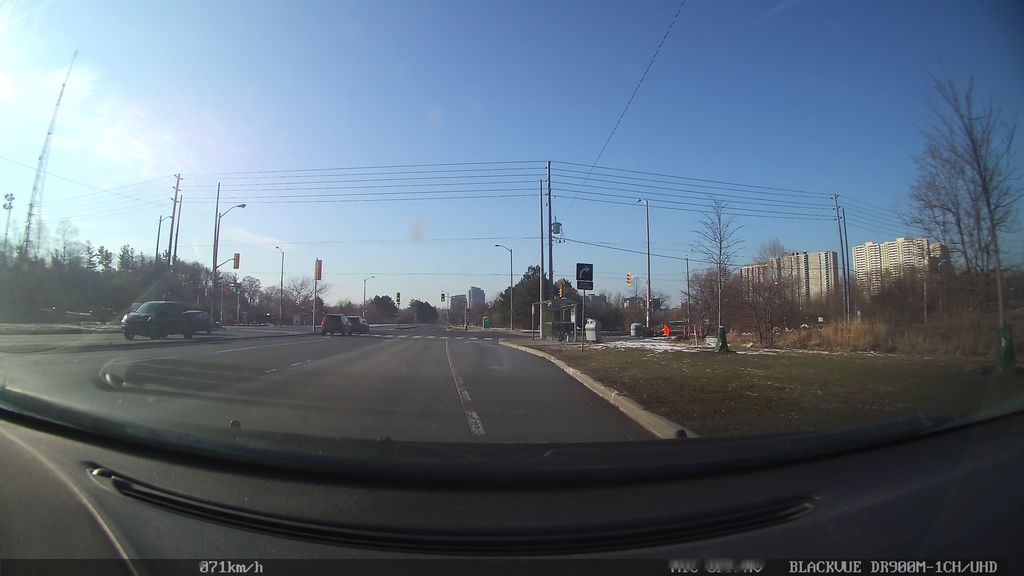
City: toronto